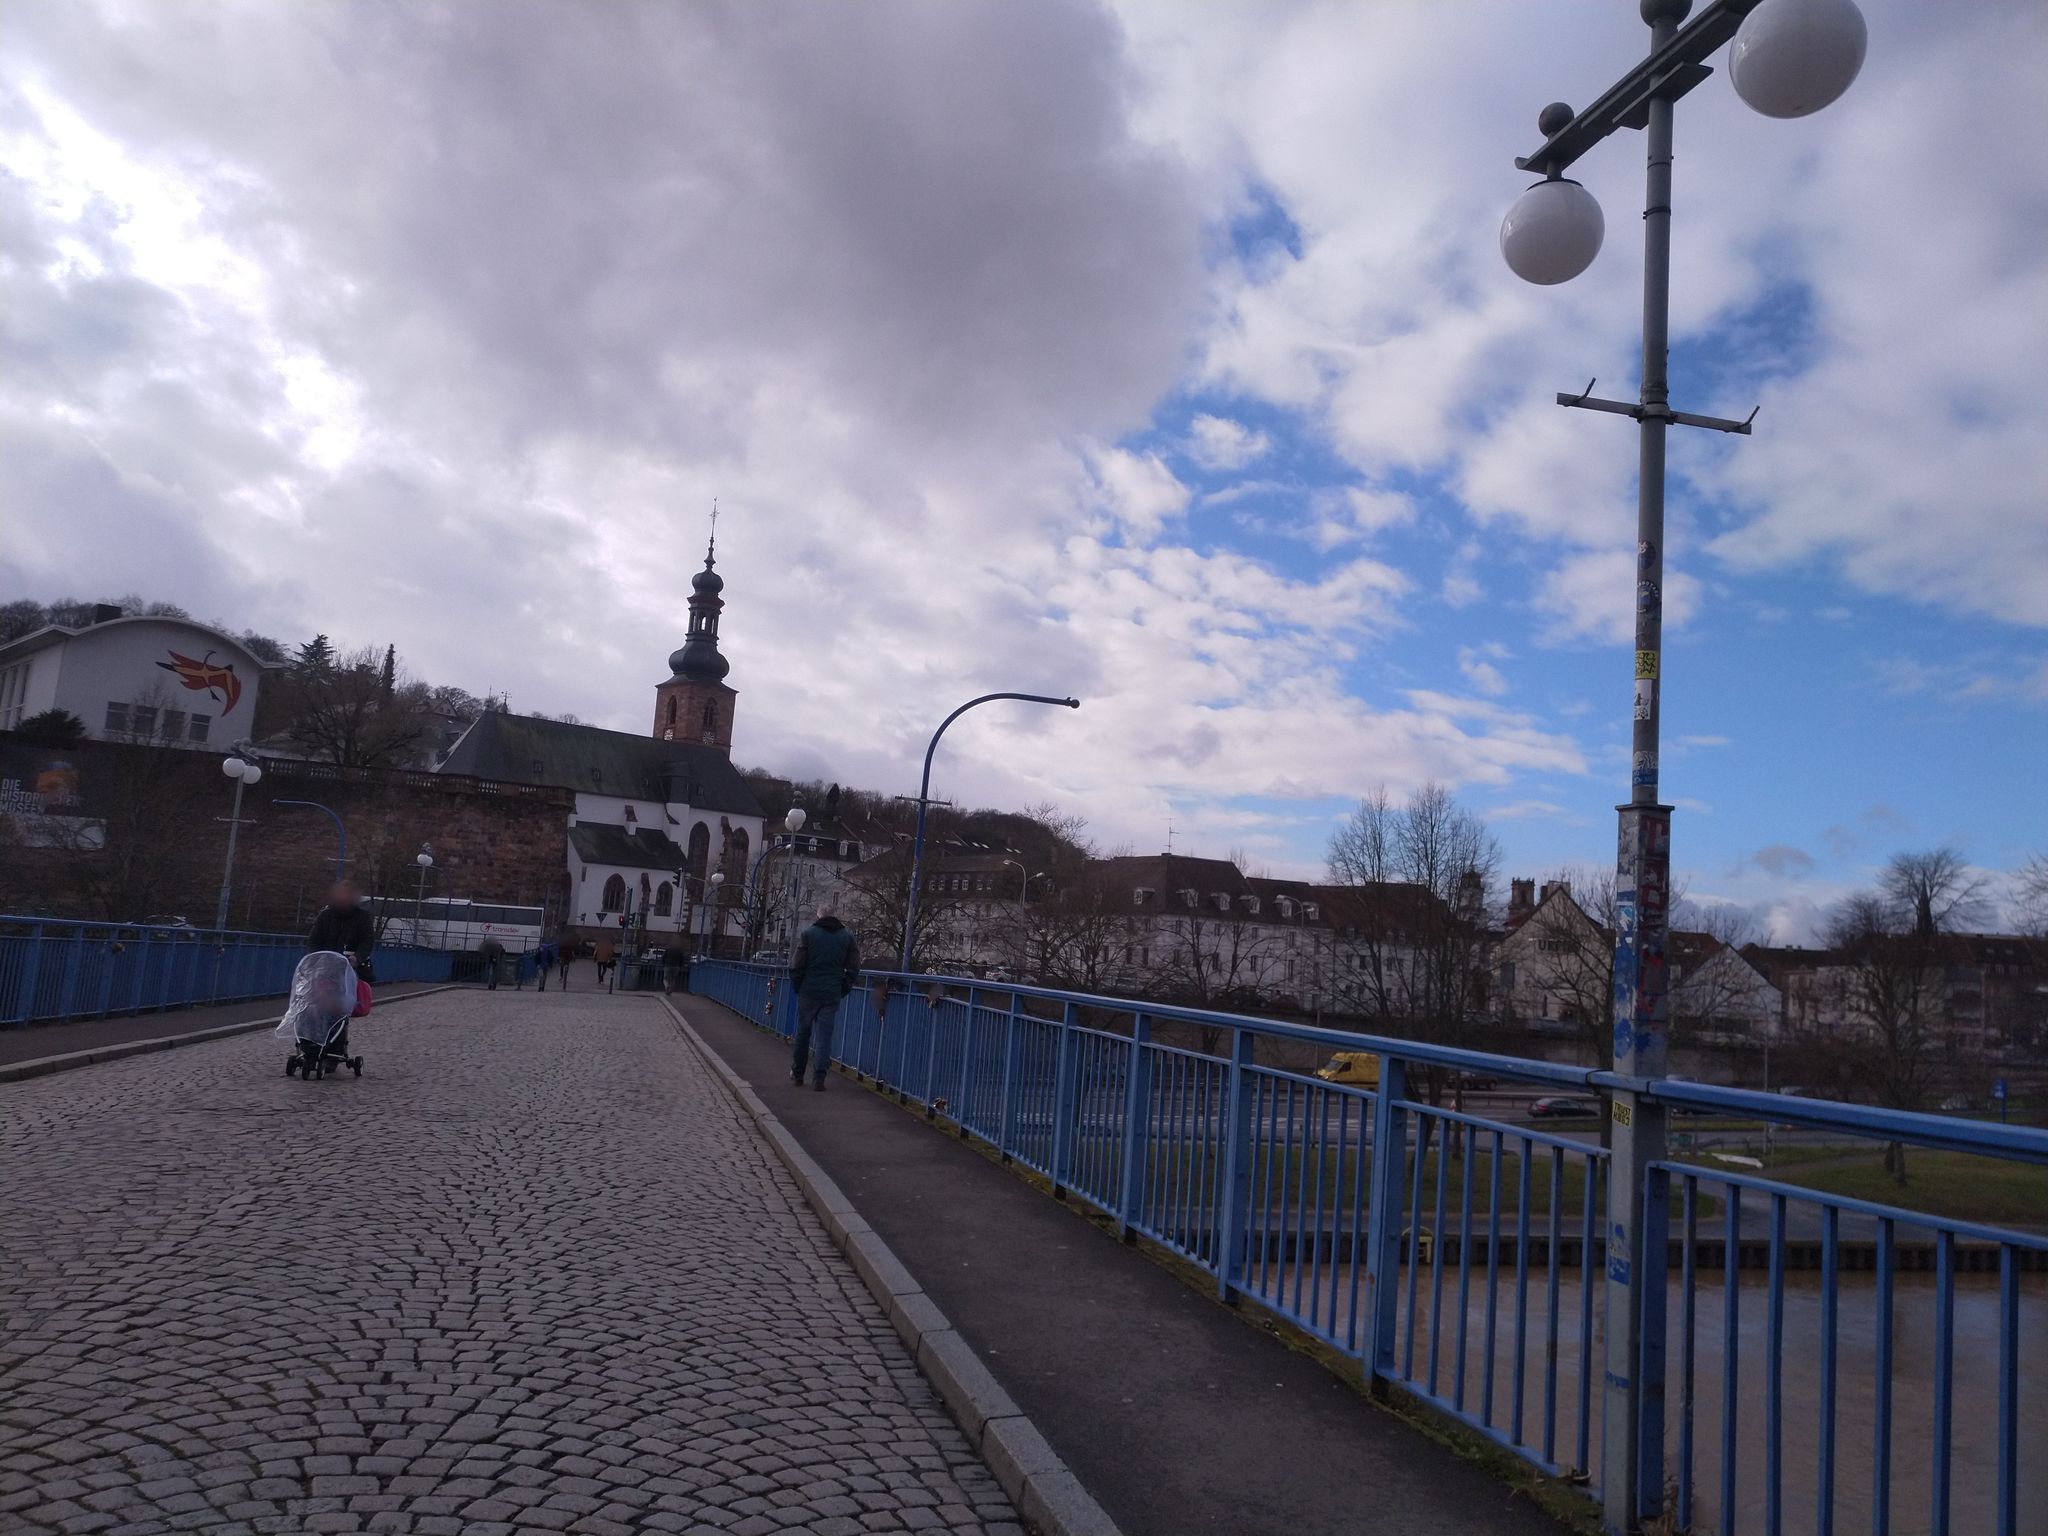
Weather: cloudy
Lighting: day
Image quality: good
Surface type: cycling surface
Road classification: service, path
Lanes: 1
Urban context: urban centre
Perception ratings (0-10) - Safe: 4.19, Lively: 4.5, Beautiful: 6.27, Boring: 5.66, Depressing: 7.62, Wealthy: 3.64